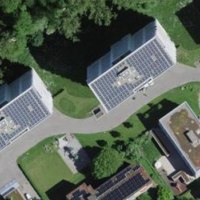
EUNIS habitat code: 53
Species observed at this site:
Cardamine hirsuta